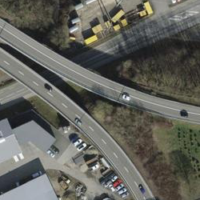
EUNIS habitat code: 57
Species observed at this site:
Polygonia c-album